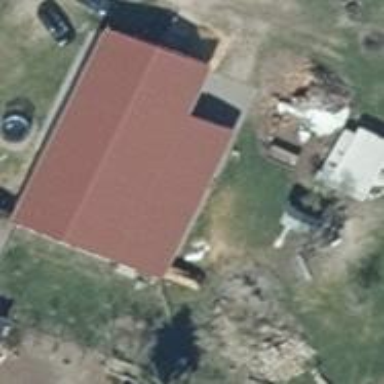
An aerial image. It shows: Building with gabled roof. The roof is oriented along the structure and colored in red.